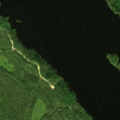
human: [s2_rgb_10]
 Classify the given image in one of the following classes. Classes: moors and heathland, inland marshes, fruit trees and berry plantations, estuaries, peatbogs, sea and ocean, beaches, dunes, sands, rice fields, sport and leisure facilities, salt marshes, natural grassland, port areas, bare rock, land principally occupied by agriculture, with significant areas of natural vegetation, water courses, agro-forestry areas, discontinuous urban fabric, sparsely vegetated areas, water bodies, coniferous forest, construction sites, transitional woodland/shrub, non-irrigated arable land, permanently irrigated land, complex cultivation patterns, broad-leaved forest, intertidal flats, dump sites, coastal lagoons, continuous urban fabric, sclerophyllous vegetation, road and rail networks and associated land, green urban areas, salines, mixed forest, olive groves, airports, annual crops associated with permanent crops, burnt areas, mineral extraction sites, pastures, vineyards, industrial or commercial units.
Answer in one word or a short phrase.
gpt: coniferous forest, water bodies